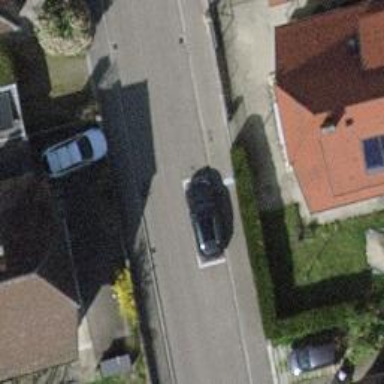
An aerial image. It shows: Residential road with separate asphalt sidewalk.